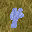
Label: 4